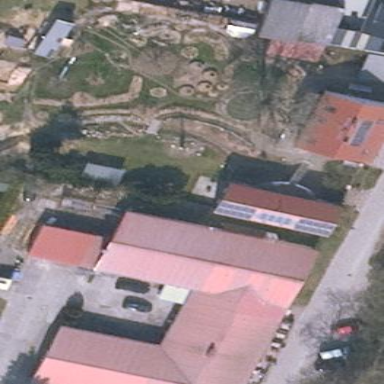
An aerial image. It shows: Garden area designated for leisure land.